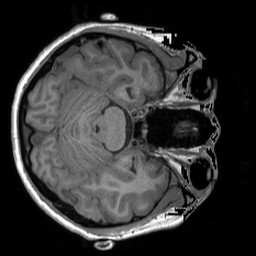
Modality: T1w
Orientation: axial
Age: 22
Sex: female
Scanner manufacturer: siemens
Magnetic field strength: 3 T
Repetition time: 1.9 s
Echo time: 0.00232 s